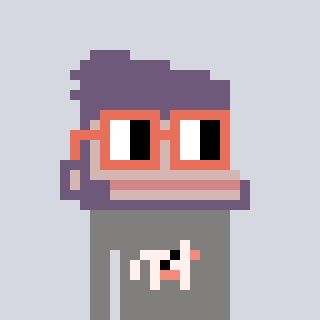
a pixel art character with square orange glasses, a ape-shaped head and a bluegrey-colored body on a cool background